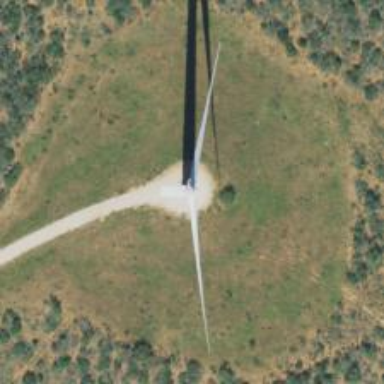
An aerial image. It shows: Wind generator with horizontal axis. The generator is wind turbine.